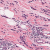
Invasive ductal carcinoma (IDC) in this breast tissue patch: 1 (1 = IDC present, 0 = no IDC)